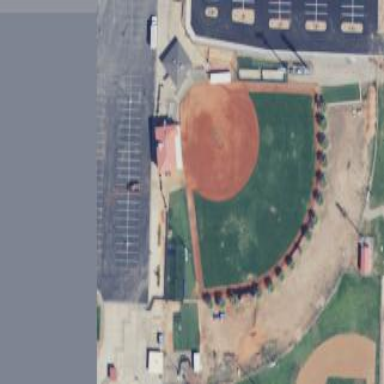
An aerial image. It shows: Grassy baseball pitch for leisure sports.